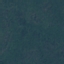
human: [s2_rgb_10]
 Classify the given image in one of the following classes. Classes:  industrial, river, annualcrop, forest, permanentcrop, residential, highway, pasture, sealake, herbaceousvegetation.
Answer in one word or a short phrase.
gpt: Forest